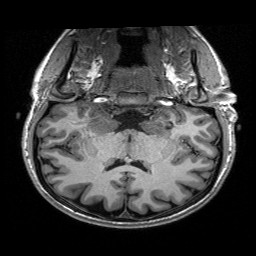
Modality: T1w
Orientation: sagittal
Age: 23
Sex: female
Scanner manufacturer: siemens
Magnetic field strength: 3 T
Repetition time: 2.3 s
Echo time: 0.00197 s